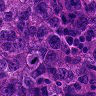
Metastatic tissue present: yes